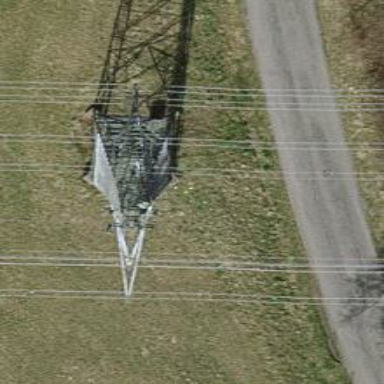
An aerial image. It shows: Towering power structure.